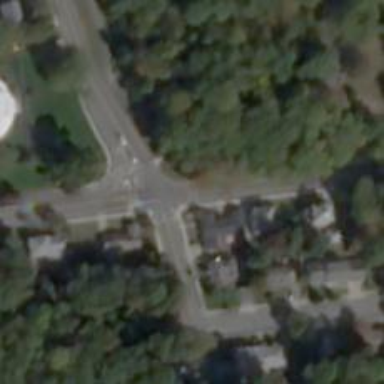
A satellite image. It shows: Marked road crossing.